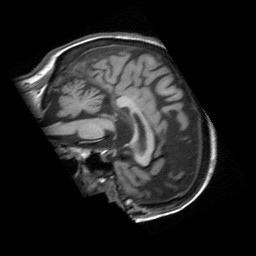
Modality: T1w
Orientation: sagittal
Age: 54